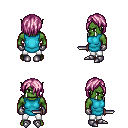
a pixel art fantasy rpg character, male body template, orc, green skin, teal tunic, white pants, pink bangs hairstyle, metal gloves, metal boots, dagger, four views (front, back, left, right), 2x2 character sprite sheet, small pixel art, hard edges, no anti-aliasing